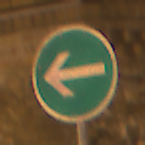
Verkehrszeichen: VorgeschriebeneFahrtrichtungHierLinks
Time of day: Night
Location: Outdoor (Urban)
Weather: Clear
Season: NotSpecified
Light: Artificial